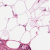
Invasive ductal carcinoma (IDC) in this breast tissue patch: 0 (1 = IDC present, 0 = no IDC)